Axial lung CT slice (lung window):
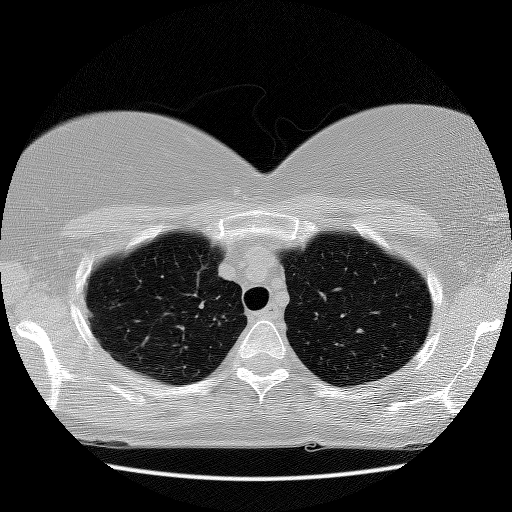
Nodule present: no